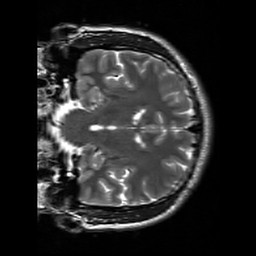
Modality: T2w
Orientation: coronal
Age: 27
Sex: male
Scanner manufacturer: siemens
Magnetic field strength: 3 T
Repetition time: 7 s
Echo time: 0.09 s